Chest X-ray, PA view. Patient: 34 years old, sex M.
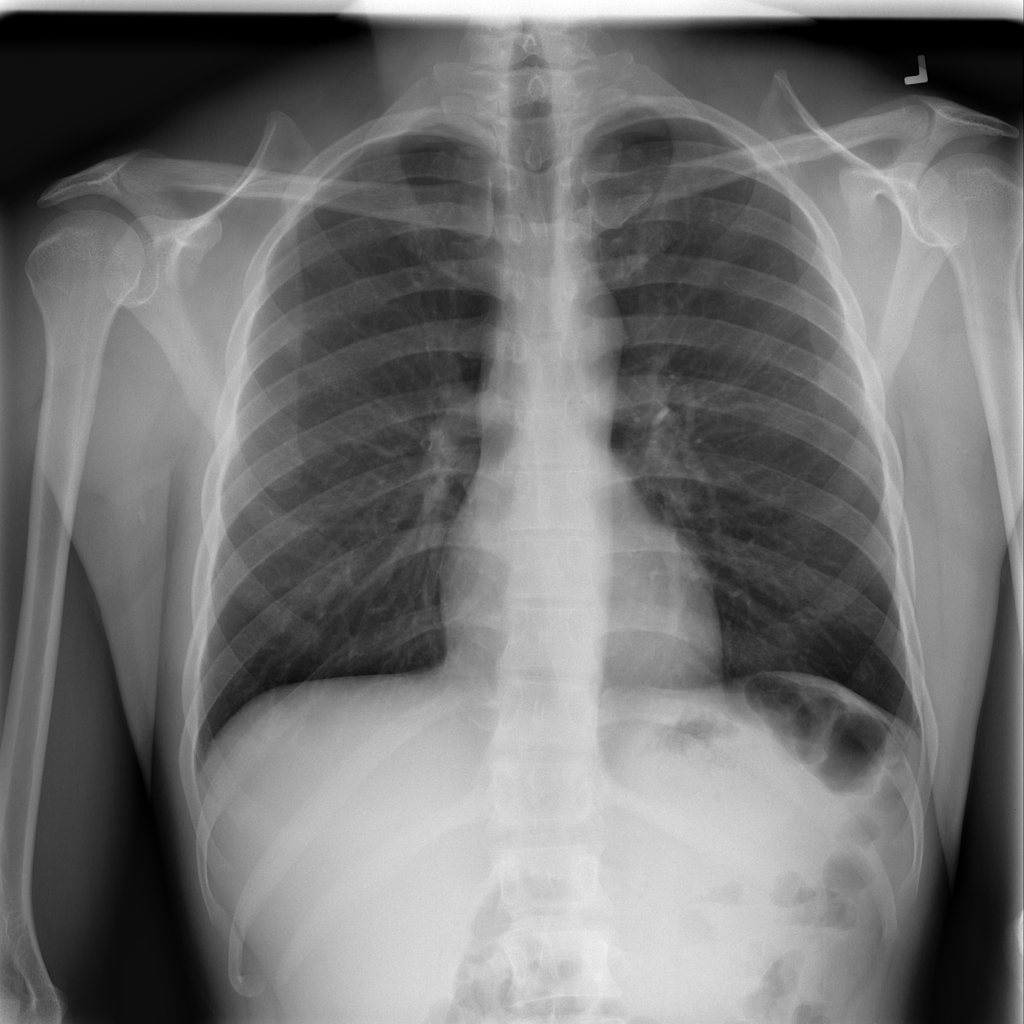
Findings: No Finding